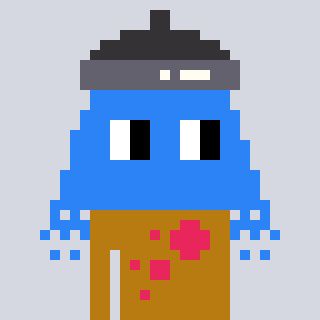
a pixel art character with square blue glasses, a shower-shaped head and a gold-colored body on a cool background